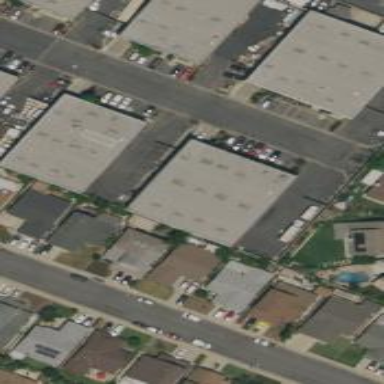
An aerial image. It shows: Warehouse.